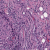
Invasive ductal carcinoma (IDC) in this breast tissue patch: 1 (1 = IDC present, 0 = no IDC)